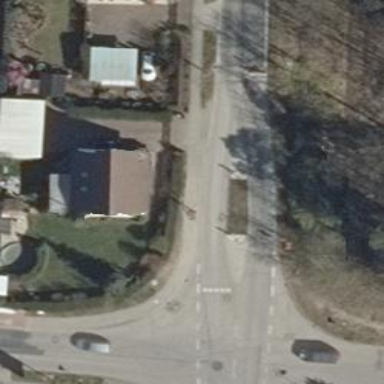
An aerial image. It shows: Traffic calming island.